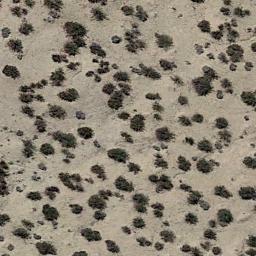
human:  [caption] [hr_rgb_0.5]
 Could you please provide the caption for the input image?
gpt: The chaparral is consist of some bushes on the desert .

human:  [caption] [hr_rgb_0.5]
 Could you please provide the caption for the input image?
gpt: Chaparral is evenly distributed on the sand .

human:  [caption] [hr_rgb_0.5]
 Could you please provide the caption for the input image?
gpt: A lot of green chaparrals grow in the desert .

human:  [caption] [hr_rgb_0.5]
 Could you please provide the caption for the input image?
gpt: You can see a lot of weeds on this desert .

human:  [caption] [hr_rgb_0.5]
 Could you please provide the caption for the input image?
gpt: The chaparral is approximately evenly distributed .